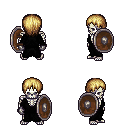
a pixel art fantasy rpg character, male body template, skeleton, gray robe, magenta pants, blonde plain hairstyle, metal gloves, shield, four views (front, back, left, right), 2x2 character sprite sheet, small pixel art, hard edges, no anti-aliasing